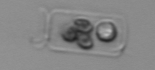
Label: Guinardia_delicatula_TAG_internal_parasite